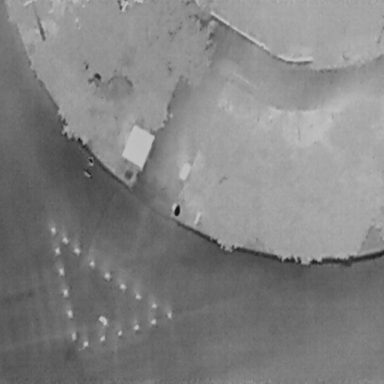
There are two People in the infrared image.